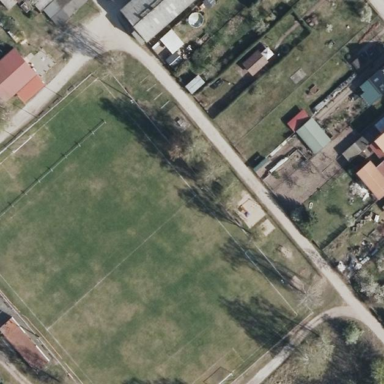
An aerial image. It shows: Pitch for leisure activities.